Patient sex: M
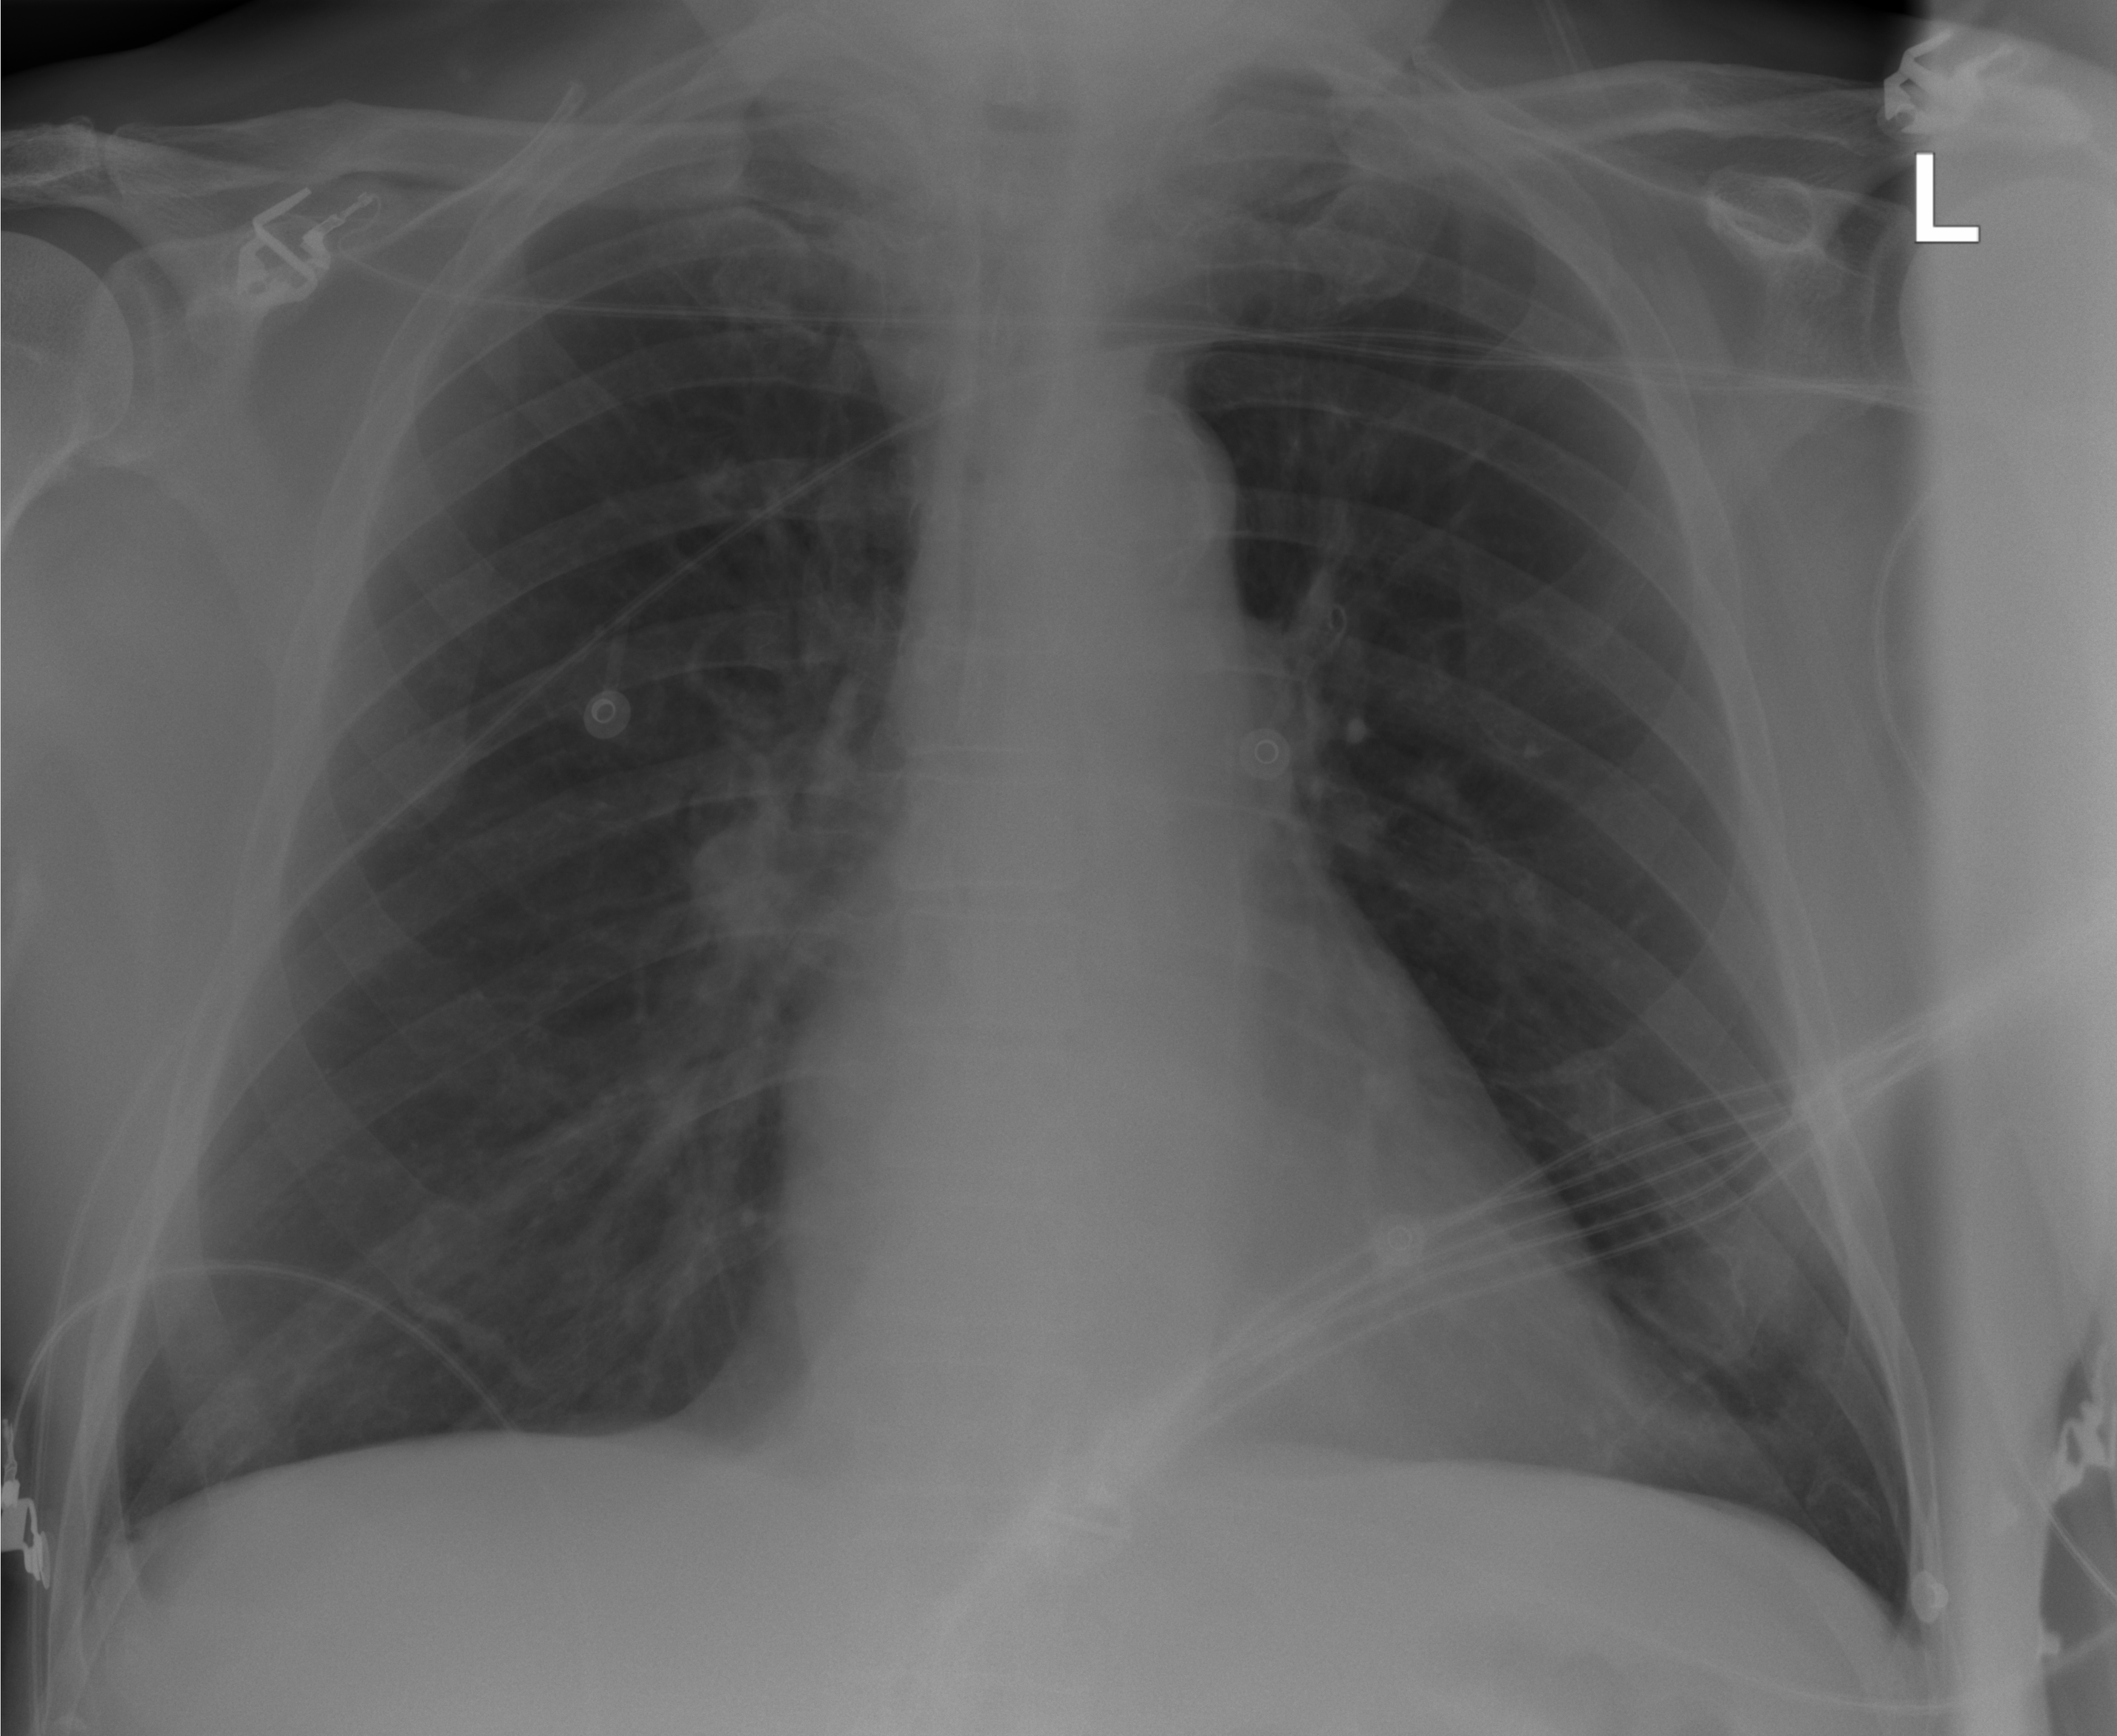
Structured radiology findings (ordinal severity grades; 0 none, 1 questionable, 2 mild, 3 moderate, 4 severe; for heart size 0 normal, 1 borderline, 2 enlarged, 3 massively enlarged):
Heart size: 0
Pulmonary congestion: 0
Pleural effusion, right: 0
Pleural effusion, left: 0
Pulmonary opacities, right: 0
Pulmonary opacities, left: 0
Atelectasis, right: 0
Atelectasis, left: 2